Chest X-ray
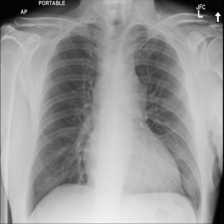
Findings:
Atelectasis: negative
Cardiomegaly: negative
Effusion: negative
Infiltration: negative
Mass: negative
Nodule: negative
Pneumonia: negative
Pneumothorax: negative
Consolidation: negative
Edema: negative
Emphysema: negative
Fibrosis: negative
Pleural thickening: negative
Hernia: negative